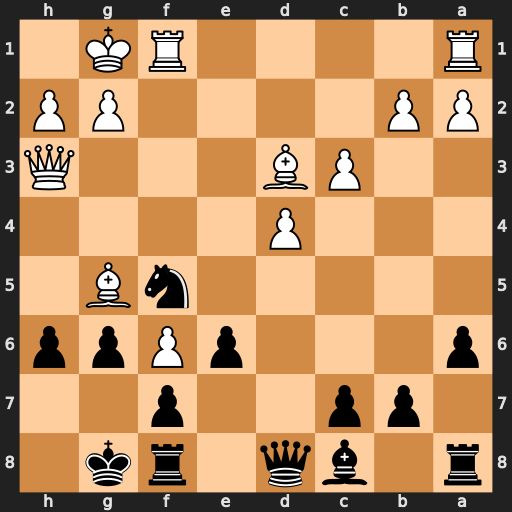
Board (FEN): r1bq1rk1/1pp2p2/p3pPpp/5nB1/3P4/2PB3Q/PP4PP/R4RK1
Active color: b
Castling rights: -
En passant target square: -
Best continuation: hxg5 g4 Qxf6